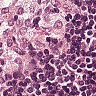
Metastatic tissue present: no